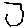
Label: hexagon